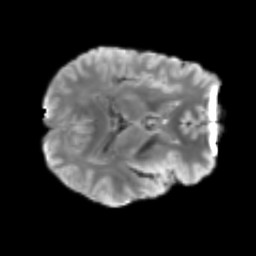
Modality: T2w
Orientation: axial
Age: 35
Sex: male
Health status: healthy
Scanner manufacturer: siemens
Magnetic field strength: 3 T
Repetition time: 3.6 s
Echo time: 0.0964 s